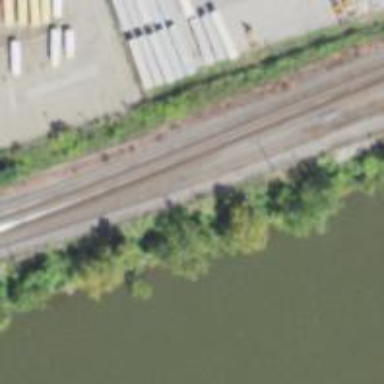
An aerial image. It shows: Abandoned railway.